Question: I tried a lot of way but most code i did for example print "f" worked well. i not sure why my code does not work in exe. Below is the error i get
'''
from distutils.core import setup
import py2exe
setup(
windows=[{'script': 'hello.py'}],
options={
'py2exe':
{
'includes': ['lxml.etree', 'lxml._elementpath', 'gzip'],
}
}
)
'''

Error i got hello.exe.log
'''
Traceback (most recent call last):
File "hello.py", line 25, in <module>
File "matplotlib\__init__.pyc", line 765, in <module>
File "matplotlib\__init__.pyc", line 683, in rc_params
File "matplotlib\__init__.pyc", line 599, in matplotlib_fname
File "matplotlib\__init__.pyc", line 246, in wrapper
File "matplotlib\__init__.pyc", line 520, in _get_data_path_cached
File "matplotlib\__init__.pyc", line 516, in _get_data_path
RuntimeError: Could not find the matplotlib data files
Traceback (most recent call last):
File "hello.py", line 25, in <module>
File "matplotlib\__init__.pyc", line 765, in <module>
File "matplotlib\__init__.pyc", line 683, in rc_params
File "matplotlib\__init__.pyc", line 599, in matplotlib_fname
File "matplotlib\__init__.pyc", line 246, in wrapper
File "matplotlib\__init__.pyc", line 520, in _get_data_path_cached
File "matplotlib\__init__.pyc", line 516, in _get_data_path
RuntimeError: Could not find the matplotlib data files
'''
# This is all the LIB i used, is it some library doesnt work well with py2exe?
'''
###### IMPORT STATEMENTS ######################################
import csv
import webbrowser
import heapq
from math import floor
import os
from os.path import basename, splitext
import re
from scipy import *
import string
import sys
from time import sleep
import time
import zipfile
from StringIO import StringIO
from Tkinter import *
import Tkinter as Tk
import lxml.etree as et
import matplotlib.cm as cm
from matplotlib.collections import PatchCollection
from matplotlib.patches import Rectangle, Circle, RegularPolygon
from matplotlib.pyplot import *
import matplotlib.pyplot as pl
import matplotlib.pyplot as plt
import matplotlib.pyplot as plt
import matplotlib.pyplot as plt
from matplotlib.ticker import NullFormatter
from mpl_toolkits.axes_grid1 import host_subplot
import mpl_toolkits.axisartist as AA
import numpy as np
from pylab import *
import pylab as pl
import pylab as plot
from scipy.integrate import simps
import tkFileDialog
from tkFont import Font
import tkMessageBox
from scipy import interpolate
import pylab as py
import sys
'''
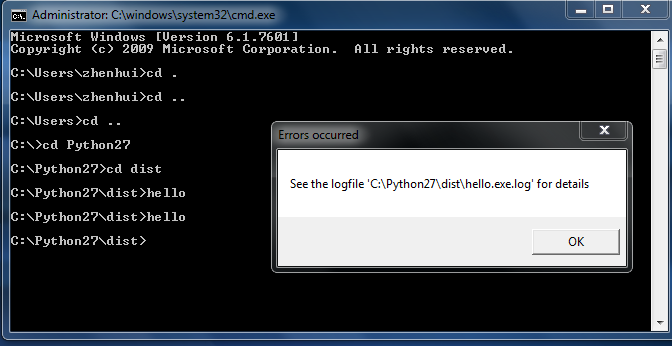
Answer: This is a known problem with py2exe, see <URL>
When creating the bundle py2exe requires you to specify any external file that will be needed.
If you're looking for something more automatic take a look at <URL>.